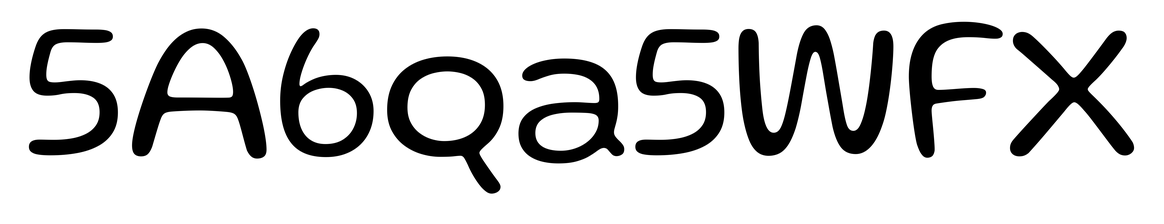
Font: Gluten_Light